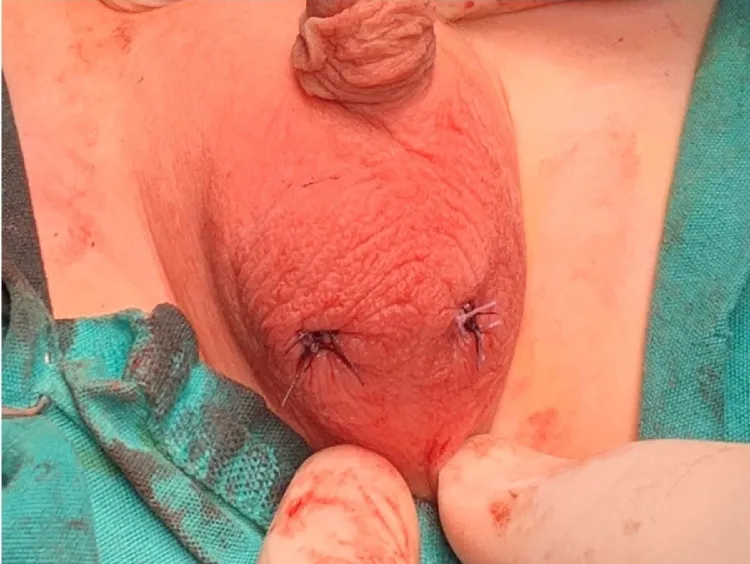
An intraoperative picture showing the scrotum after fixation of both testes in each hemi-scrotum.
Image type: medical_photograph (other_medical_photograph)